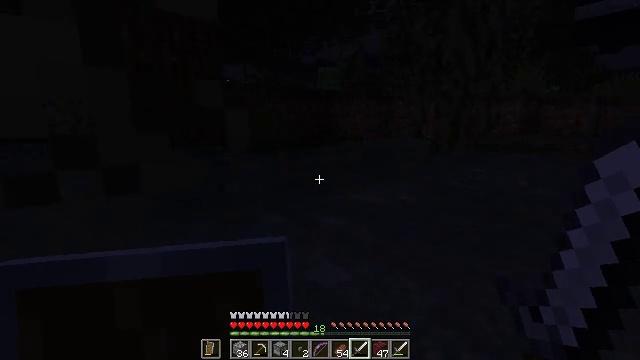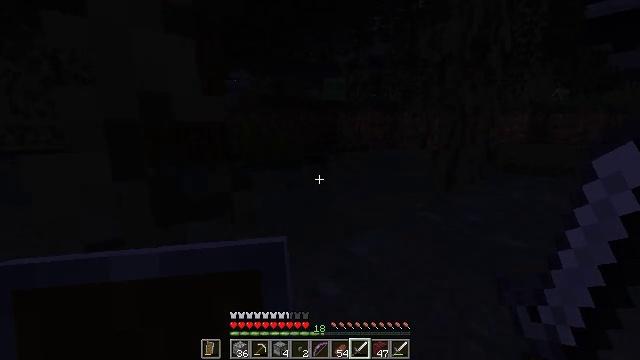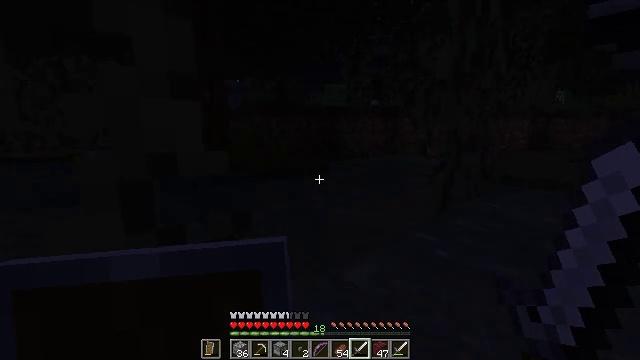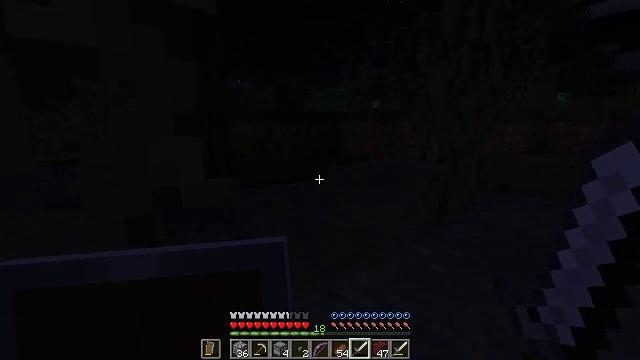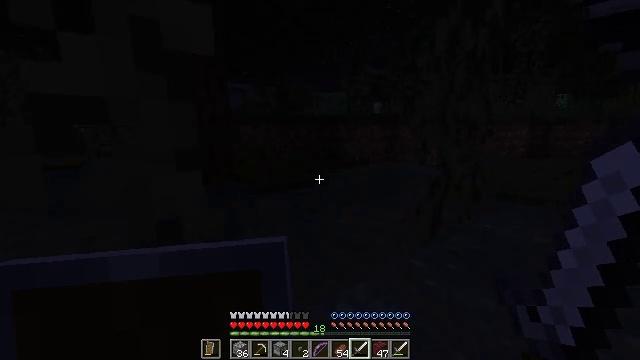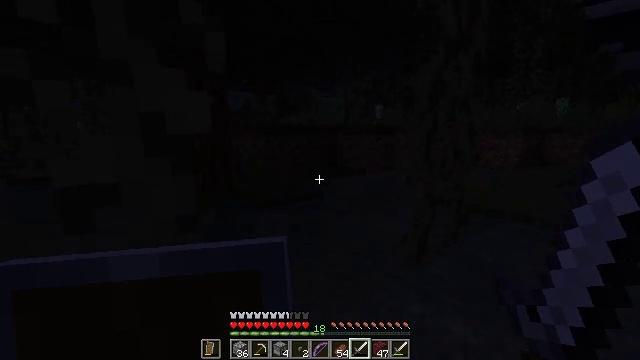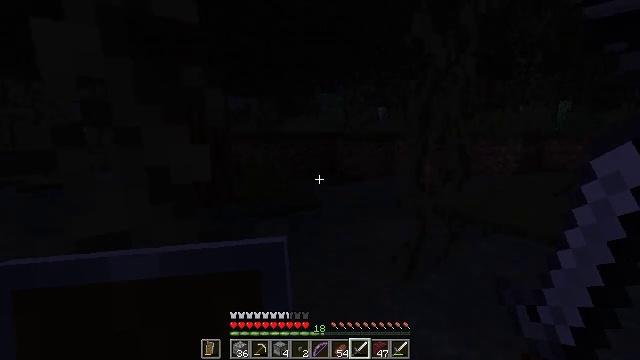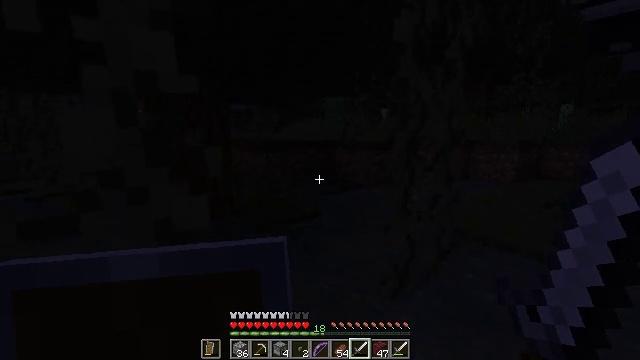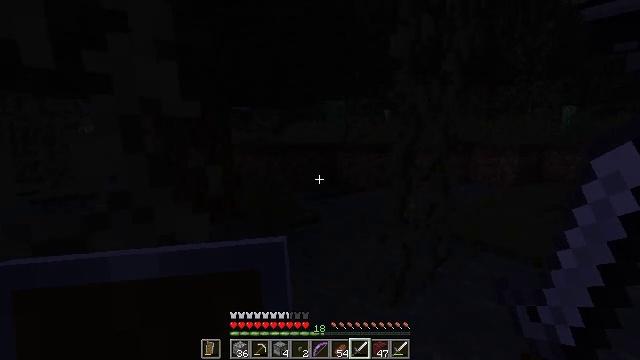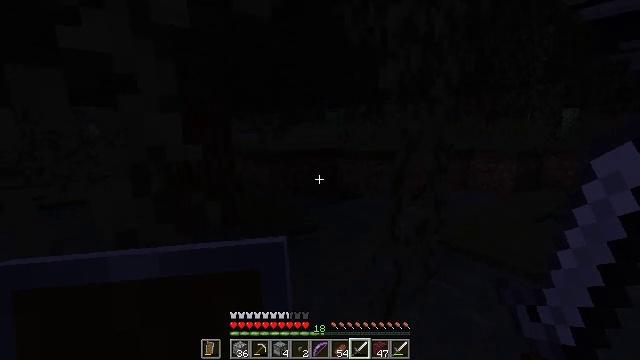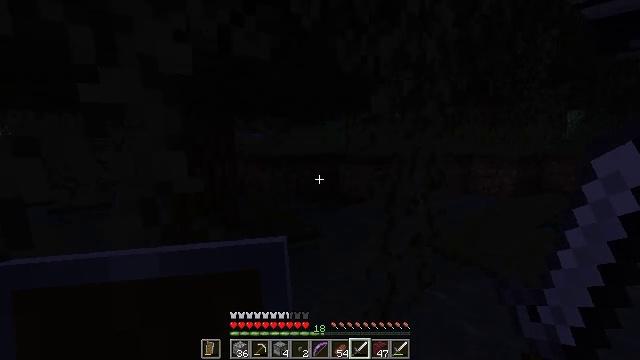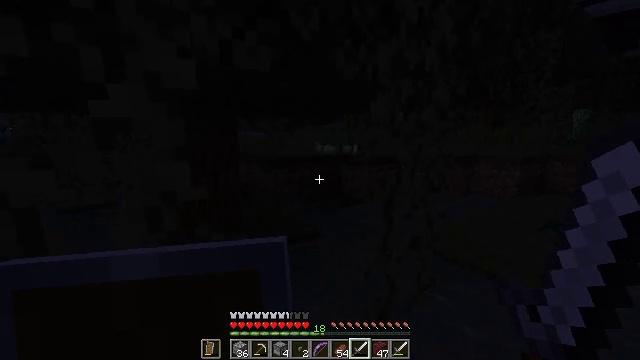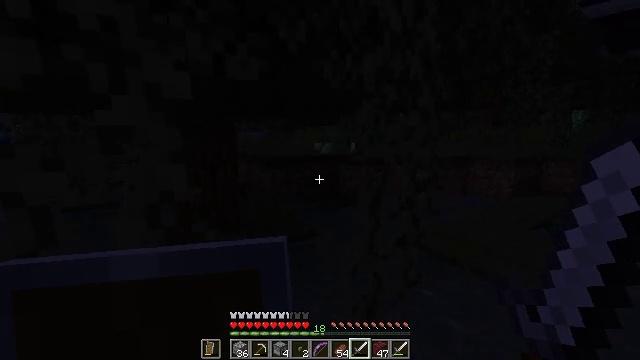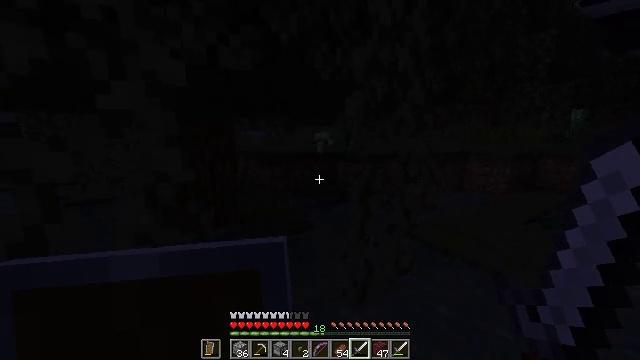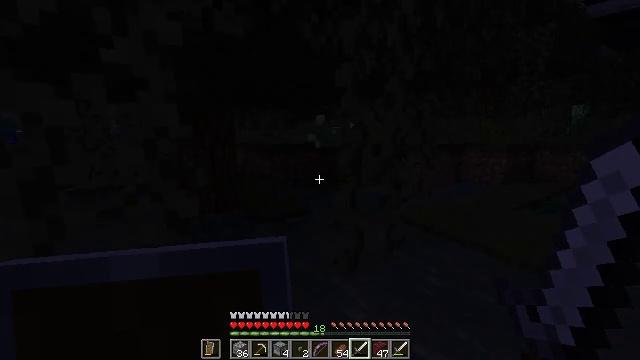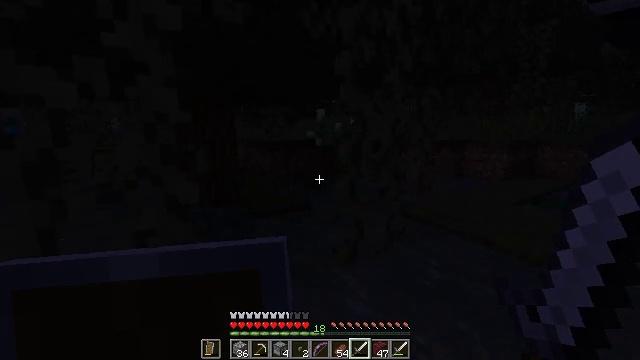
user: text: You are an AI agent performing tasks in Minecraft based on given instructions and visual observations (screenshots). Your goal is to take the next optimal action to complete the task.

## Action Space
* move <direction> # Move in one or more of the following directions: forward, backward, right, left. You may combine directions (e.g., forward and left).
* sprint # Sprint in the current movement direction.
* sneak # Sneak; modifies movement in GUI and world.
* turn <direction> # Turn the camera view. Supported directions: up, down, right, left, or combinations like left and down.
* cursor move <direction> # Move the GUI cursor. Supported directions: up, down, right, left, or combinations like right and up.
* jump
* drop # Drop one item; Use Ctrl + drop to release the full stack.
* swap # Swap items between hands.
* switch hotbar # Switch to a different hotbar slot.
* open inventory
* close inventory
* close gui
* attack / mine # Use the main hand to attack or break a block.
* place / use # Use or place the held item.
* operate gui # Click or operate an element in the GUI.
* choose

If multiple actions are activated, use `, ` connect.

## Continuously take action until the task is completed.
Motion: motion action
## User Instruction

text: Kill enemies.
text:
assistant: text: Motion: turn left, jump
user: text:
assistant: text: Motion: move back and move right, jump
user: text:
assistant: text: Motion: move back and move right, jump
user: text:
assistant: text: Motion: move back and move right, jump
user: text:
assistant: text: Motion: move back and move right, jump
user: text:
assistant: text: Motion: move back and move right, jump
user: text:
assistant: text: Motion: move back and move right, jump
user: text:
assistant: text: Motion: move back and move right, jump
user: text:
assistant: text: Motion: move back and move right, jump
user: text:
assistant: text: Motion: move back and move right
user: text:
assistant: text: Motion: move back and move right
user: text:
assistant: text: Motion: move back and move right
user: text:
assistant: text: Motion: move back
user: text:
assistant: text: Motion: move back
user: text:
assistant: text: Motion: no_op
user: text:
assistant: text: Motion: no_op
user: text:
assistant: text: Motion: move right, turn left
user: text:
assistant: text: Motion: move right, turn left
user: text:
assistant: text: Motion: move right, turn left
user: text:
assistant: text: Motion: move right, turn left
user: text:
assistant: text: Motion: move back and move right, turn left
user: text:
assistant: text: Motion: move back and move right, turn left
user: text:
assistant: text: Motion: move back, turn left
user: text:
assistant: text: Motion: move back, turn left
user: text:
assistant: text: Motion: move back, turn left
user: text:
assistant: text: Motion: move back
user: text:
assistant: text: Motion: move back
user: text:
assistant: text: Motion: move back
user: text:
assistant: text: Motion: move back
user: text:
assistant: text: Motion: move back